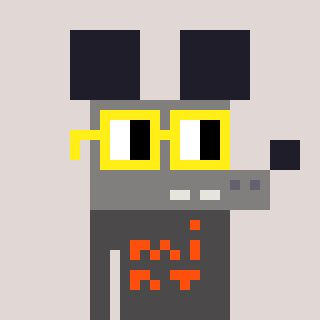
a pixel art character with square yellow glasses, a mouse-shaped head and a grayscale-colored body on a warm background